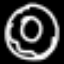
Label: donut